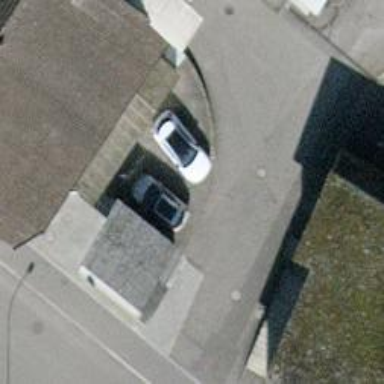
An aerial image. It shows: Fuel station.